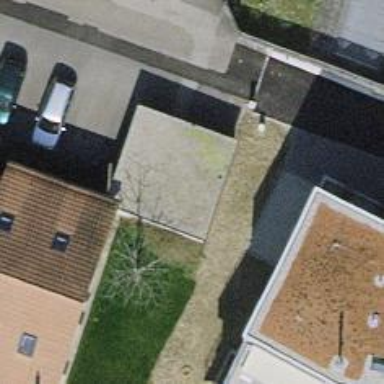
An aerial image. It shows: Garage building.